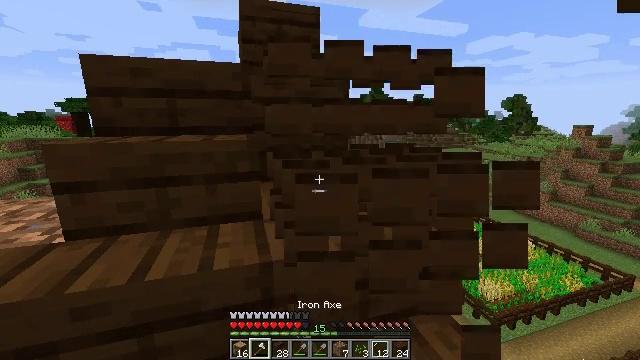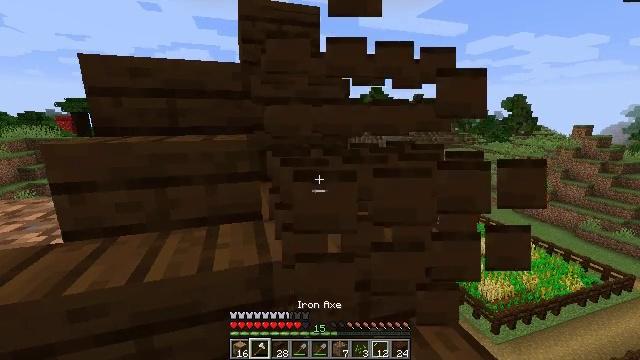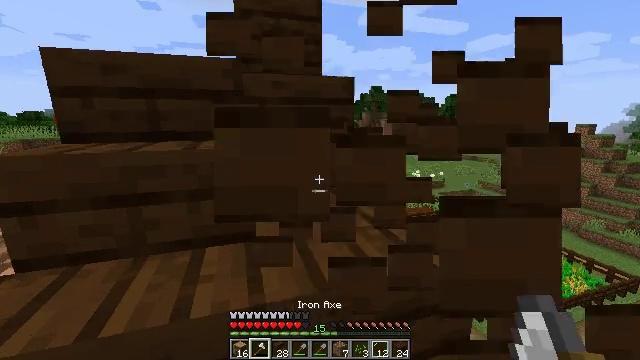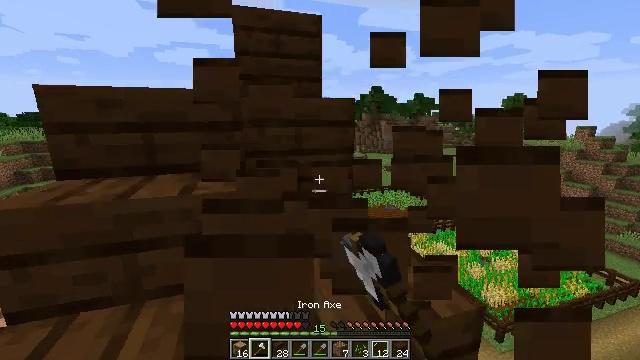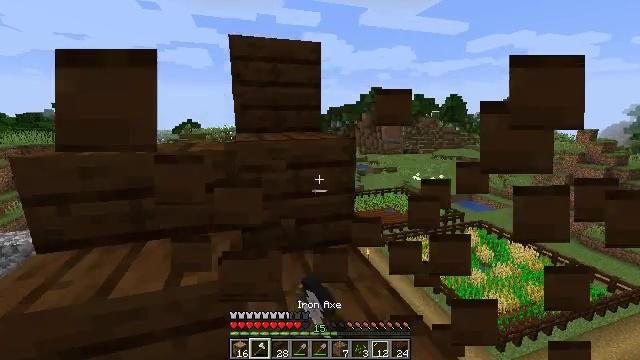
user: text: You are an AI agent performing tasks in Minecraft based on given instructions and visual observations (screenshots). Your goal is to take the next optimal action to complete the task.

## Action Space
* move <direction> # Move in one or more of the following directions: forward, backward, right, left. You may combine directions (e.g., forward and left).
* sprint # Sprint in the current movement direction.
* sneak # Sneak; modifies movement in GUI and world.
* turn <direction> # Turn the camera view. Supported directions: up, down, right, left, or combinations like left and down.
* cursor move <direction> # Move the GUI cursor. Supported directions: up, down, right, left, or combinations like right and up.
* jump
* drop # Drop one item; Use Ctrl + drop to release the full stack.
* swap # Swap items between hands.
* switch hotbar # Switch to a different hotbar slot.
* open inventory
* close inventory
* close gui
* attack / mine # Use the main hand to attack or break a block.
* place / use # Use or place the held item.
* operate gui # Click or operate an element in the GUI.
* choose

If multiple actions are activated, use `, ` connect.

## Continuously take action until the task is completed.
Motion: motion action
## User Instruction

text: Collect the dark oak stairs by mining.
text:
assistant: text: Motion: move forward, attack / mine
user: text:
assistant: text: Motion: move forward, attack / mine
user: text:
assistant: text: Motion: move forward, attack / mine
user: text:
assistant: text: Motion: move forward, attack / mine
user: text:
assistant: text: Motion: attack / mine